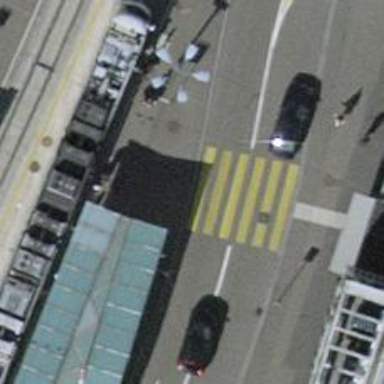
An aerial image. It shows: Kerb barrier.